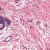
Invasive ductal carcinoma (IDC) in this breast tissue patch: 0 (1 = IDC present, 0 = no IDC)